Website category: book
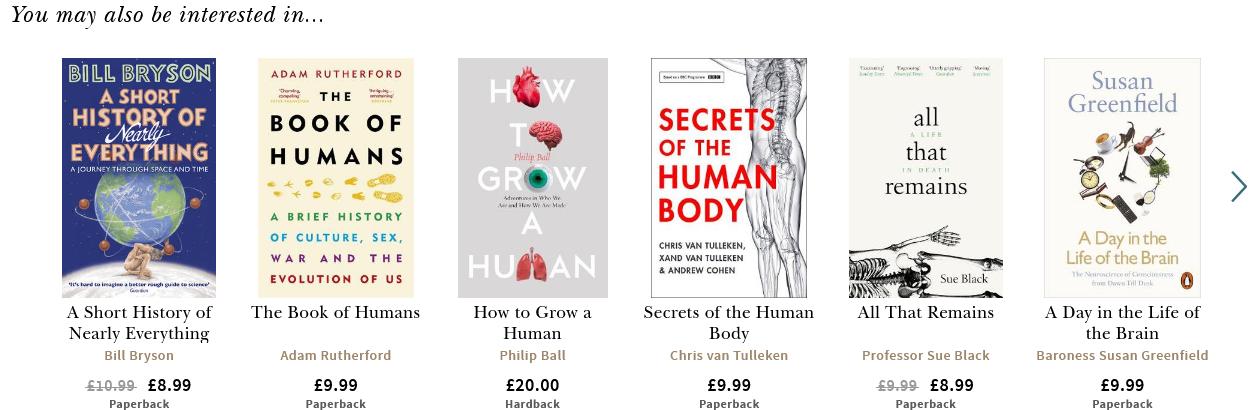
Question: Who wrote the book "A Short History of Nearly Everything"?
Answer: Bill Bryson

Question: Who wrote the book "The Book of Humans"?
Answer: Adam Rutherford

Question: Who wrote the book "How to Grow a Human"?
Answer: Philip Ball

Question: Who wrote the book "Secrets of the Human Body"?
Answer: Chris van Tulleken

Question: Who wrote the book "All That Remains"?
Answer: Professor Sue Black

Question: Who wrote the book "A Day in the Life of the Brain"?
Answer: Baroness Susan Greenfield

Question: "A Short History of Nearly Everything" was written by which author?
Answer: Bill Bryson

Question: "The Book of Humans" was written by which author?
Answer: Adam Rutherford

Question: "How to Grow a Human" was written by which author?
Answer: Philip Ball

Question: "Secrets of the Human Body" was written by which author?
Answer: Chris van Tulleken

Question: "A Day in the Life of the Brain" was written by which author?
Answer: Baroness Susan Greenfield

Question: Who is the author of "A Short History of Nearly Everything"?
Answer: Bill Bryson

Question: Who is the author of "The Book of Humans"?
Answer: Adam Rutherford

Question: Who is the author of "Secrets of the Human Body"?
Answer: Chris van Tulleken

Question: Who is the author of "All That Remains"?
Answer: Professor Sue Black

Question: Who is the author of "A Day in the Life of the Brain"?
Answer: Baroness Susan Greenfield

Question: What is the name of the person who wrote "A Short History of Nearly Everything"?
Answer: Bill Bryson

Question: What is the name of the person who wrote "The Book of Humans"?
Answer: Adam Rutherford

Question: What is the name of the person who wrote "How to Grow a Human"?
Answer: Philip Ball

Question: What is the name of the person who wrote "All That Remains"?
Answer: Professor Sue Black

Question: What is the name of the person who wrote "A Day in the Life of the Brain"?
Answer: Baroness Susan Greenfield

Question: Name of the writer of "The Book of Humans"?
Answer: Adam Rutherford

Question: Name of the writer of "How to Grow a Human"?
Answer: Philip Ball

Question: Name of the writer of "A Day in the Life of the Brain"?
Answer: Baroness Susan Greenfield

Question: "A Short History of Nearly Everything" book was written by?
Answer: Bill Bryson

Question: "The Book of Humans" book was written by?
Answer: Adam Rutherford

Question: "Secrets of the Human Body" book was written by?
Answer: Chris van Tulleken

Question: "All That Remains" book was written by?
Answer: Professor Sue Black

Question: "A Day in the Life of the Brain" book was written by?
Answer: Baroness Susan Greenfield

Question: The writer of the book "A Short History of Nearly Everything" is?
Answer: Bill Bryson

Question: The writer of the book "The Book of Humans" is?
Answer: Adam Rutherford

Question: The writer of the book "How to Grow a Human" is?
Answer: Philip Ball

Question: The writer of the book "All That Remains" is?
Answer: Professor Sue Black

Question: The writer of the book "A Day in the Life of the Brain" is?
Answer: Baroness Susan Greenfield

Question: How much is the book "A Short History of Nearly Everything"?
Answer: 8.99

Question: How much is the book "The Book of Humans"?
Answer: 9.99

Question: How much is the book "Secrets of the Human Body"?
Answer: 9.99

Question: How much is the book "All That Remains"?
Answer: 8.99

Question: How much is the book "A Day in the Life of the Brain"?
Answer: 9.99

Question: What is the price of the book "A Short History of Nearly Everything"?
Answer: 8.99

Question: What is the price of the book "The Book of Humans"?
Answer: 9.99

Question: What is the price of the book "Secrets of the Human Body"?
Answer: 9.99

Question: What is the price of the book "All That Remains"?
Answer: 8.99

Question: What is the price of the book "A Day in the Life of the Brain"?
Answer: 9.99

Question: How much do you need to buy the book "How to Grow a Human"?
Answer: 20.00

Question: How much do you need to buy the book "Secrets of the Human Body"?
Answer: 9.99

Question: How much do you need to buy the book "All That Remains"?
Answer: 8.99

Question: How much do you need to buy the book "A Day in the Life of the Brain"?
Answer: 9.99

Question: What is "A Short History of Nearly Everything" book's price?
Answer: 8.99

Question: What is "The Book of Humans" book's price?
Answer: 9.99

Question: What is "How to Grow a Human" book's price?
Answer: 20.00

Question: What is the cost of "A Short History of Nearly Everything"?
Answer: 8.99

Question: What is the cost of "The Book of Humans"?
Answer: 9.99

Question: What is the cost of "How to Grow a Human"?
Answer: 20.00

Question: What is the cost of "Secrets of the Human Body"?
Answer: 9.99

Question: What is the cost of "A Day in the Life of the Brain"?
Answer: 9.99

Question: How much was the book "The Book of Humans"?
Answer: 9.99

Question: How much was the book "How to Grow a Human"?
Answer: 20.00

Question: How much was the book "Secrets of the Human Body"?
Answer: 9.99

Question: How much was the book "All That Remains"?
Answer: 8.99

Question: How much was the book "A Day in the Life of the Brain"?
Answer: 9.99

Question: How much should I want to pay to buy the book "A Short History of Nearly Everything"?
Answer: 8.99

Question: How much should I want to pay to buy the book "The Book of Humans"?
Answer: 9.99

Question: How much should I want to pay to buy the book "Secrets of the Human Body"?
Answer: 9.99